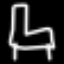
Label: chair